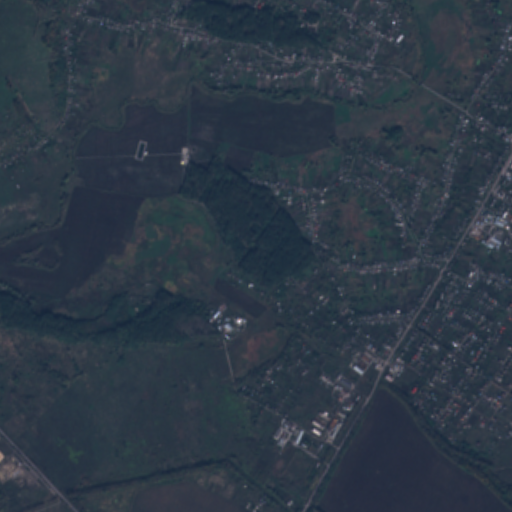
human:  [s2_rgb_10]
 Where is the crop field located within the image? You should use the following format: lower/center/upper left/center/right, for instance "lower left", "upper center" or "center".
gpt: The crop field is located in the lower of the image.
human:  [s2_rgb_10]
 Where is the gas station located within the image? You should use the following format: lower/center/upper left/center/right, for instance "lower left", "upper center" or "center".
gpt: The gas station is located in the lower right of the image.
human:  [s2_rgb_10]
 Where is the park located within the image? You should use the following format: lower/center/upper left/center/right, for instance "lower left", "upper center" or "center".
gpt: The park is located in the center of the image.
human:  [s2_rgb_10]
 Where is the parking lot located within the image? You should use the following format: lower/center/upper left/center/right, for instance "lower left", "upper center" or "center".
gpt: The parking lot is located in the upper right of the image.
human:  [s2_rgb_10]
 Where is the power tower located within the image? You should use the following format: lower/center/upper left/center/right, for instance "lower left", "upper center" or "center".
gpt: The power tower is located in the lower left of the image.
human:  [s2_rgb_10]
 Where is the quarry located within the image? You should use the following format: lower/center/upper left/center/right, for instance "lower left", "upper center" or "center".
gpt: The quarry is located in the center left of the image.
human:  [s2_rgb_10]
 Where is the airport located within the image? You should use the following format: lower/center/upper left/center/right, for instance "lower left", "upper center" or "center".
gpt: There is no airport in the image.